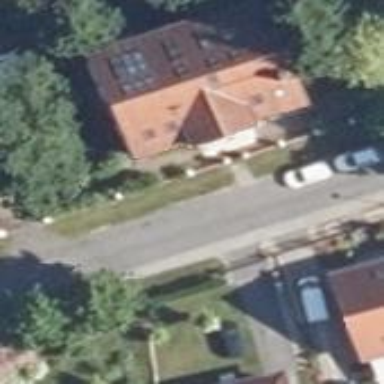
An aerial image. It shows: Image showing building with apartments.